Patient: sex M, age 67
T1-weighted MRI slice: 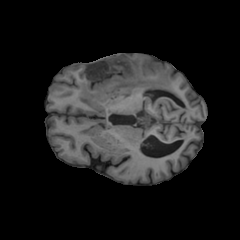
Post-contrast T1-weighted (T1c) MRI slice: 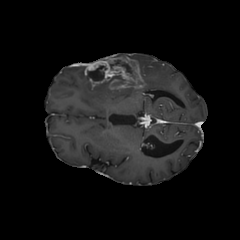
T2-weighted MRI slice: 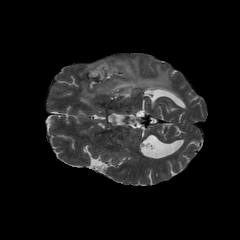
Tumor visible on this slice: yes
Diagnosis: Glioblastoma, IDH-wildtype
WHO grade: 4